Question: I got a web site with a link called 'Open Trim' which should open an application on local PC called Trim.exe. When I run the website on my local PC it works fine. I click the link 'Open Trim' and the Trim.exe application opens. But, when I upload the same code to the Windows 2003 server the link doesn't do anything.
I have seen in github.com website where you could open a GitHub desktop application by clicking the link 'Clone in Desktop'. I am trying to achieve similar feature with my website and Trim.exe.

I am using the following code.
'''
var p = new Process
{
StartInfo = {
UseShellExecute = false,
RedirectStandardOutput = true,
FileName = path + openTrimBatchFileName
}
};
p.Start();
p.StandardOutput.ReadToEnd();
p.StartInfo.CreateNoWindow = true;
p.WaitForExit();
'''
Reference:
<URL>
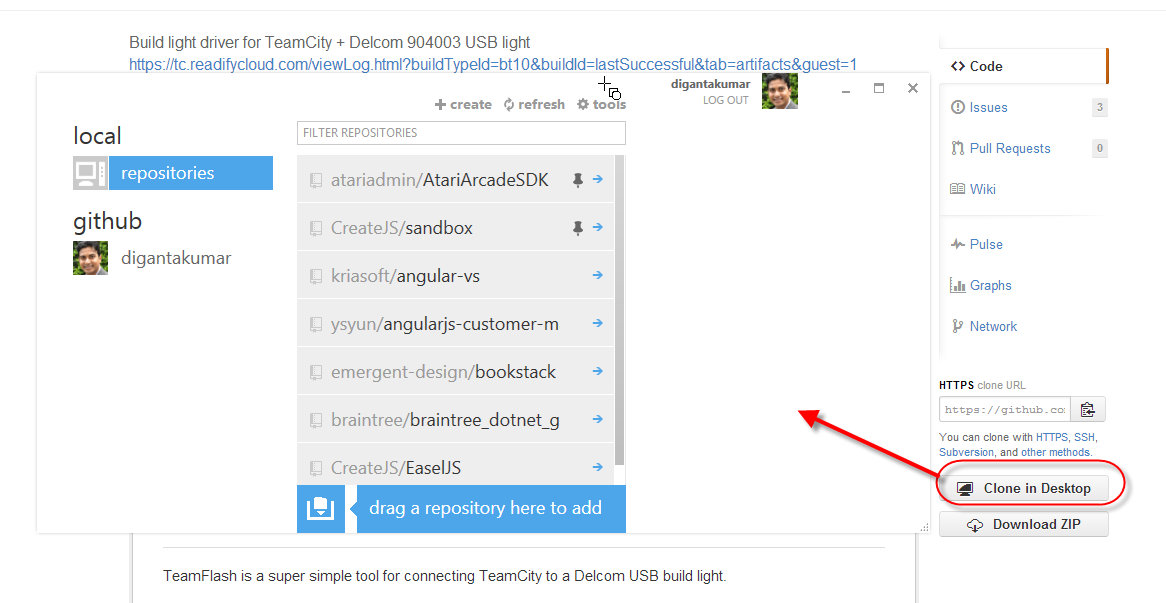
Answer: The code you mentioned will make the exe to run on server machine. That's why it is working on your local PC. Your client machine would have to download the exe than have to run on their machine. SO instead of this code, you have to give the link so that users can download the exe and then run it.